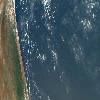
Label: water